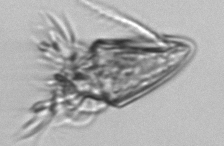
Label: Tontonia_appendiculariformis